Question: I only want particulars columns on a focused row to have the focusRect on cxGrid(TableView). How do I do that?
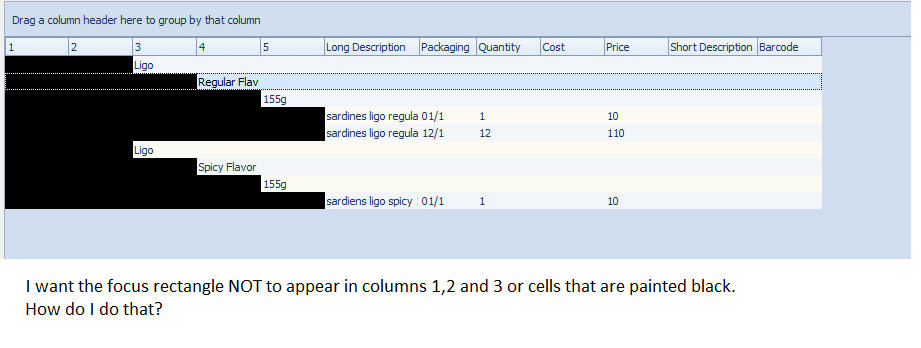
Answer: Use the 'OnCustomDrawCell' event of your tableview to customise the drawing. You can interrogate the 'AViewInfo' parameter, which is of type 'TcxGridTableDataCellViewInfo' to determine if the cell is currently selected and how your cell will be drawn.